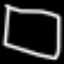
Label: square